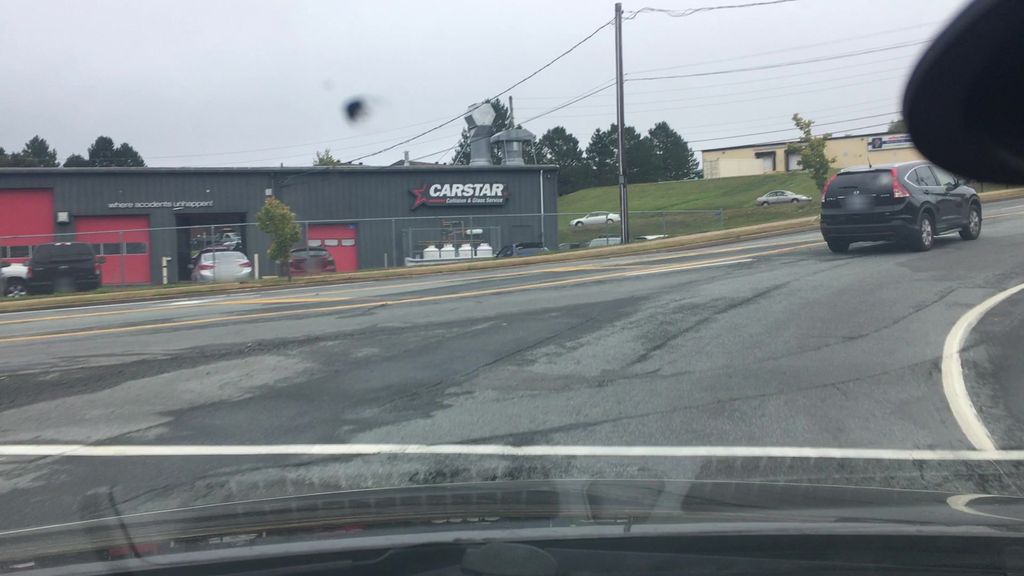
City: halifax